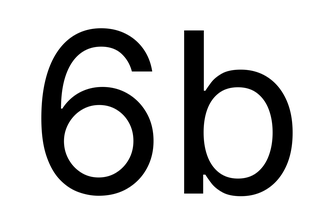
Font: Inter_Regular